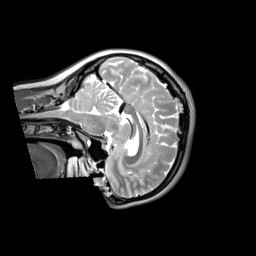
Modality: T2w
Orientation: sagittal
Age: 20
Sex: female
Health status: ill
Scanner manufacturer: siemens
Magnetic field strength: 3 T
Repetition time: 2.8 s
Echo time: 0.326 s